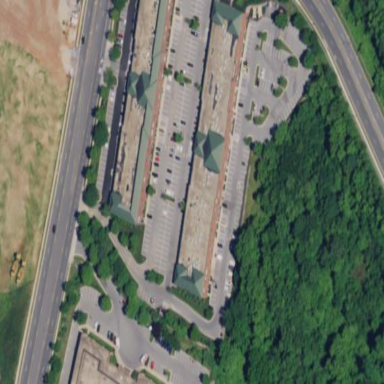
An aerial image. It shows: Parking area with surface.